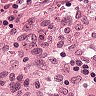
Metastatic tissue present: no